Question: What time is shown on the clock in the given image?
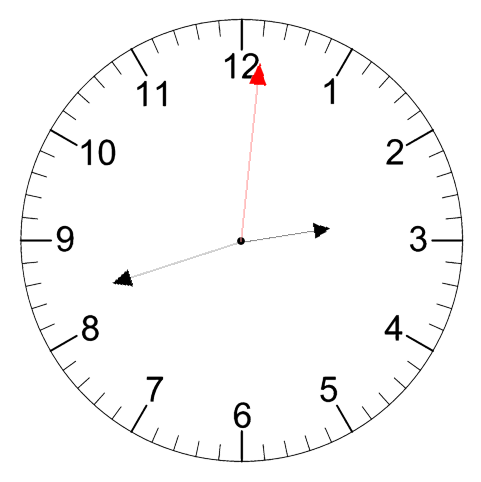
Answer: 02:42:01